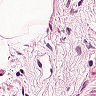
Metastatic tissue present: no